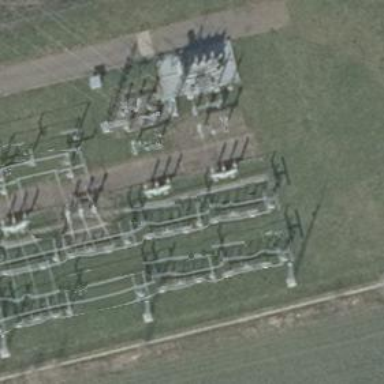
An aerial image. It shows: Power line with 3 cables. It is situated in bay.